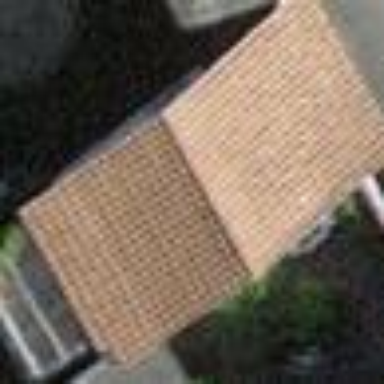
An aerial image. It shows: Garage building.